Question:
In this picture, you are told where the repo was forked from. I've been looking through the github2 api and I can't seem to find a way to get this information. Any ideas?
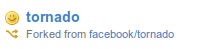
Answer: Take a look at the parent/source field from the show repo command.
<URL>
I think that does what you want.